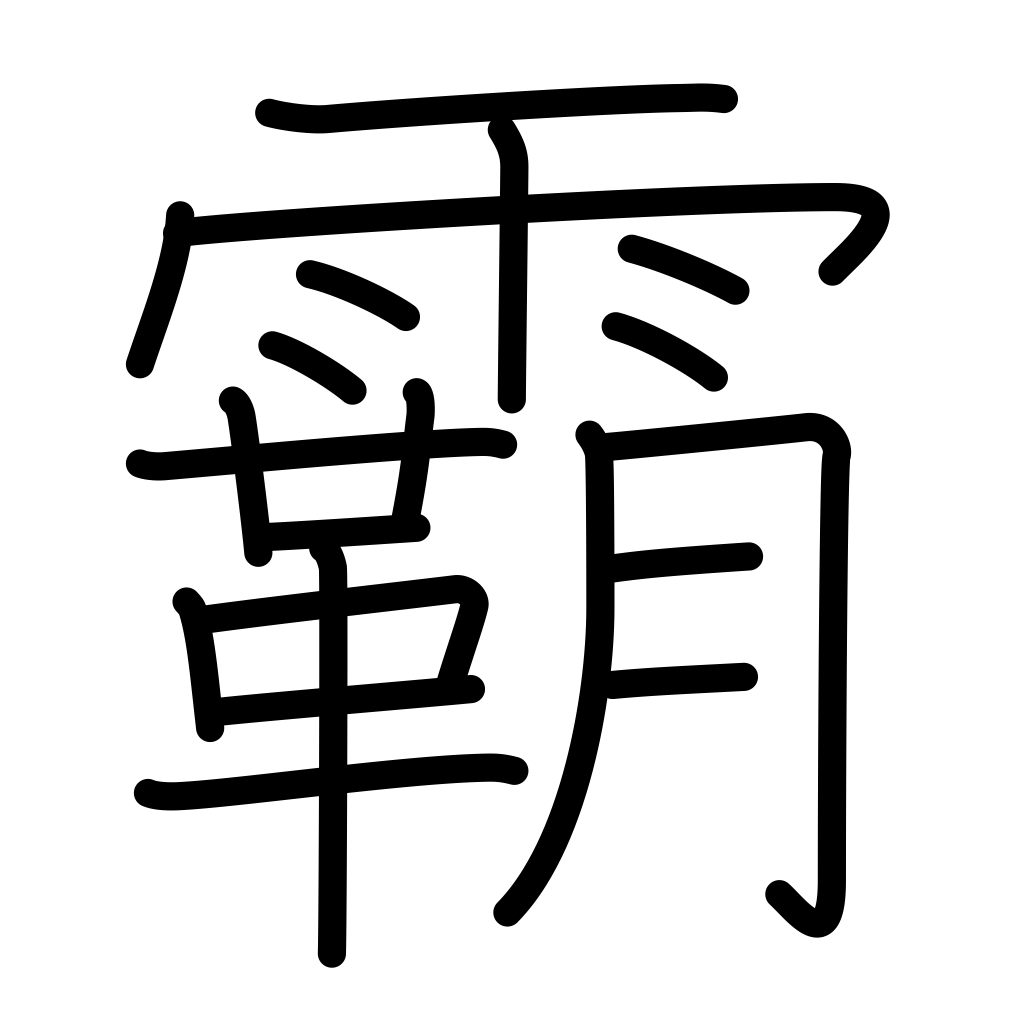
Meaning: supremacy, leadership